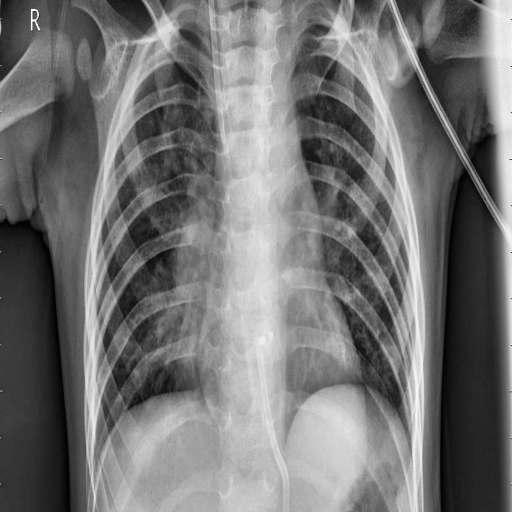
Finding: PNEUMONIA